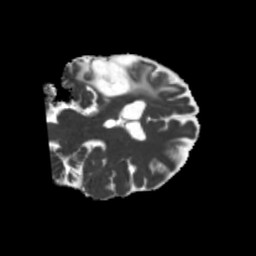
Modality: MD
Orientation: coronal
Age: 49
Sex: male
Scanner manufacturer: siemens
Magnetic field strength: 3 T
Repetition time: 5.25 s
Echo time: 0.08 s